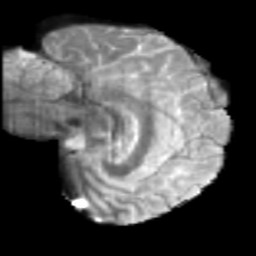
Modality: T2w
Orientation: sagittal
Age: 46
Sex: male
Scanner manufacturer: siemens
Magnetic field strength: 3 T
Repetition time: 5 s
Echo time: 0.092 s